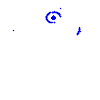
Particle: pion